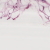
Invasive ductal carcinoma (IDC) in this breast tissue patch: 0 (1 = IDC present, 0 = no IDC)